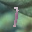
Label: 1